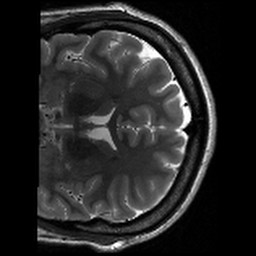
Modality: T2w
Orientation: coronal
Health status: healthy
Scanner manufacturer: siemens
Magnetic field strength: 3 T
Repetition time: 8.02 s
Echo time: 0.08 s